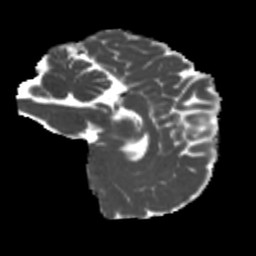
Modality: MD
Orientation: sagittal
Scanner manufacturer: siemens
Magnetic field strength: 3 T
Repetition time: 4 s
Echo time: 0.0594 s